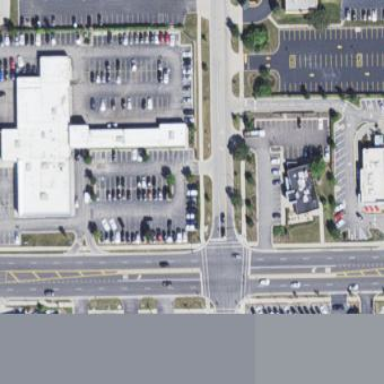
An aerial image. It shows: Retail building housing car shop.